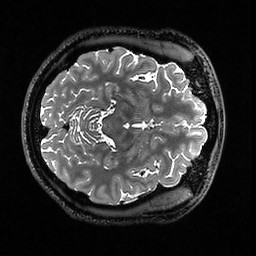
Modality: T2w
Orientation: axial
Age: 25
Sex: female
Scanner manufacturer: ge
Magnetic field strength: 3 T
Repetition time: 3.202 s
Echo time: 0.06683 s